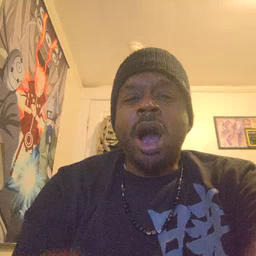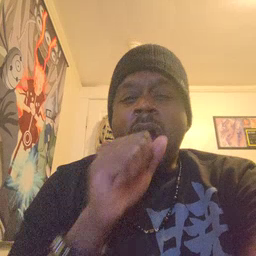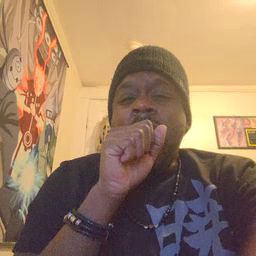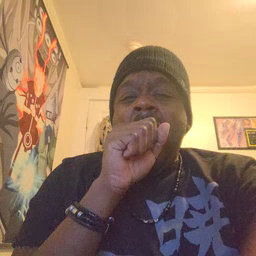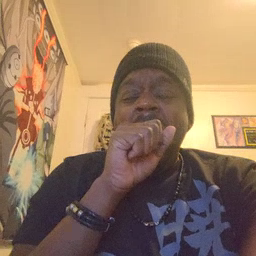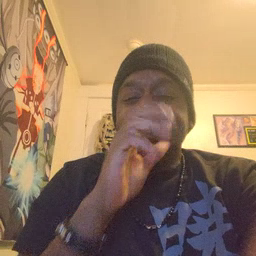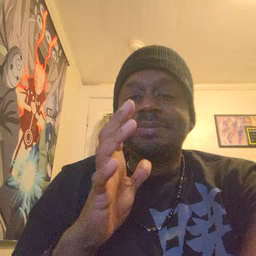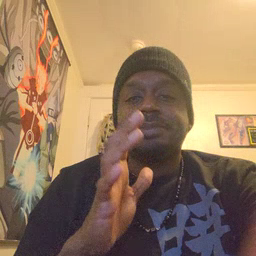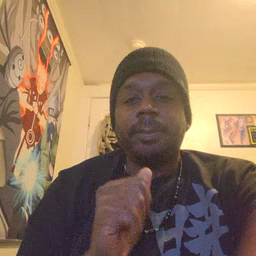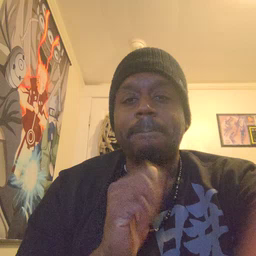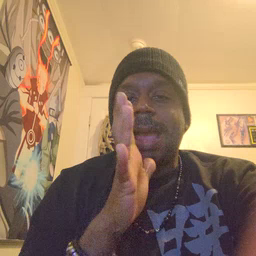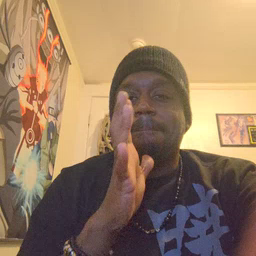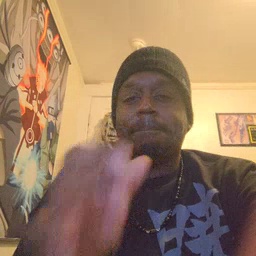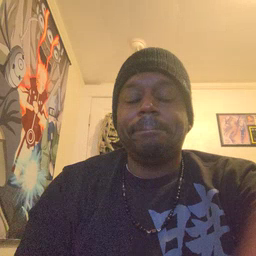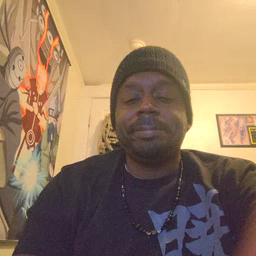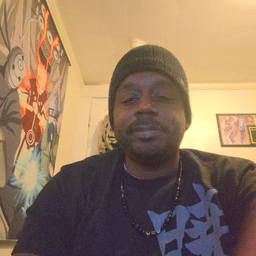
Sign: mom